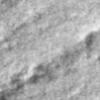
Label: no_change